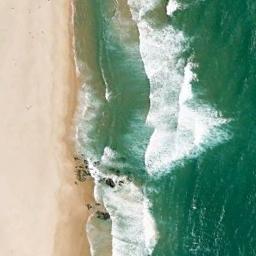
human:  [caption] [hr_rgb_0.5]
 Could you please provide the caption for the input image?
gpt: The sea is blue by the beach .

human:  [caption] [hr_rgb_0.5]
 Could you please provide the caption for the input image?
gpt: The beach consists of green seawater and a yellow coast .

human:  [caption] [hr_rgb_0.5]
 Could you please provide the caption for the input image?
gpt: The beach with khaki sand and the color of the seawater is green .

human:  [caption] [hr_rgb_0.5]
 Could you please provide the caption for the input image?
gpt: Turquoise and white mixed sea and light yellow sand .

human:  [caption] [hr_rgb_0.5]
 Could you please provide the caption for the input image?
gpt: There are water marks on the beach .